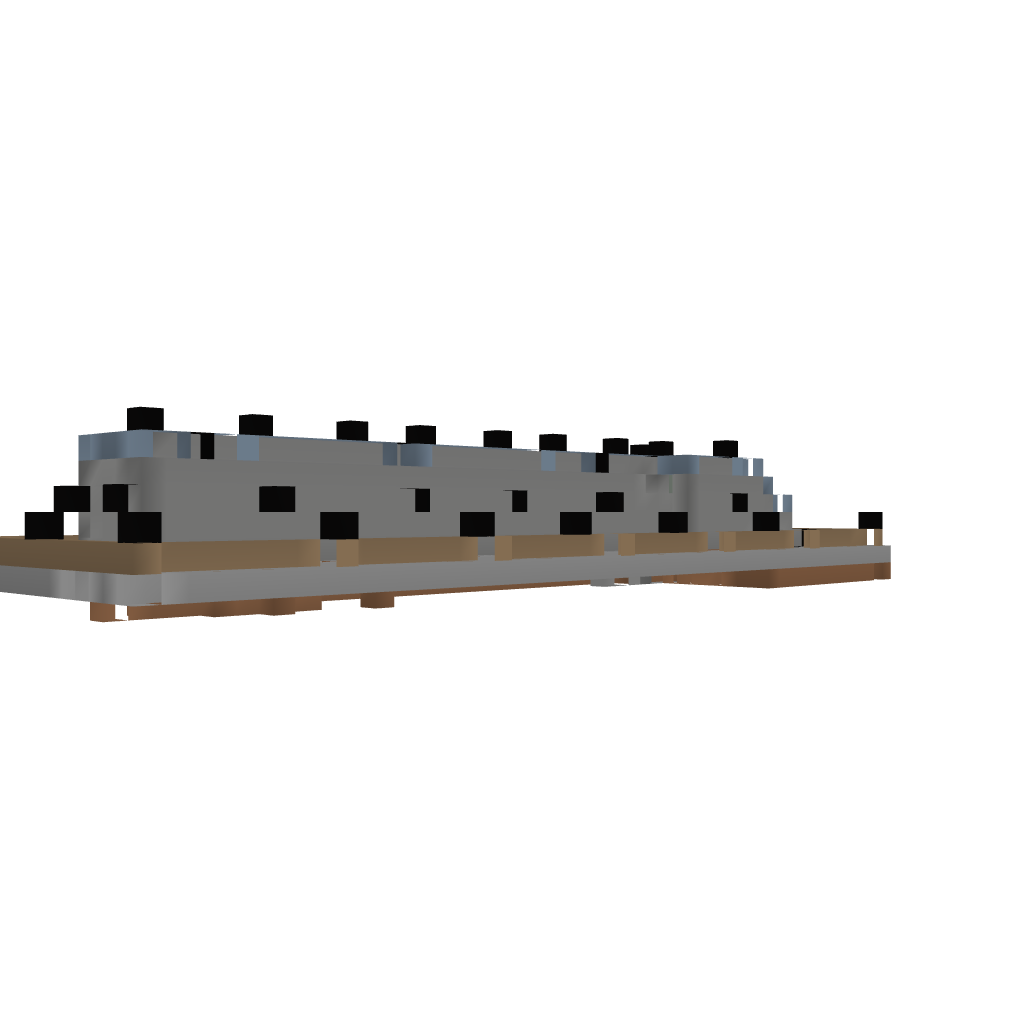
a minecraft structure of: Huge Furnace Factory